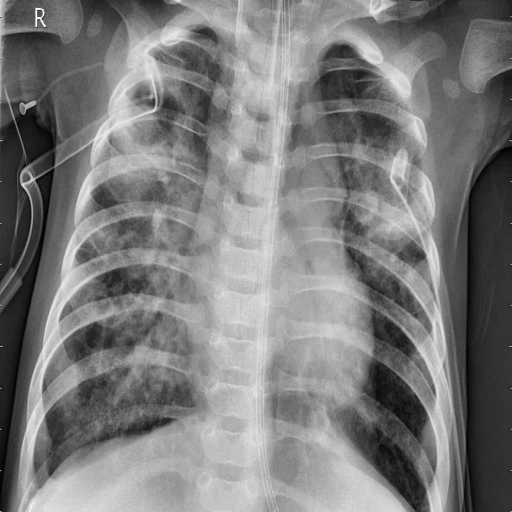
Finding: PNEUMONIA